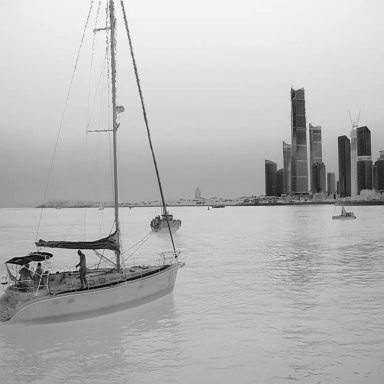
There are five objects shown in the infrared image, including three sailboats, a bulk_carrier, and a container_ship.